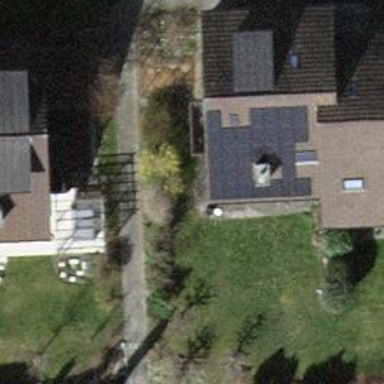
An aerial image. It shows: Gabled house with roof tiles.